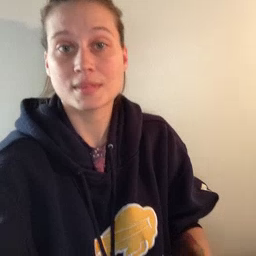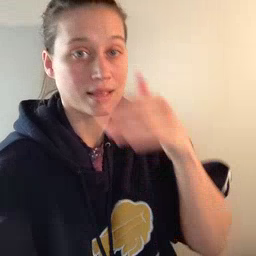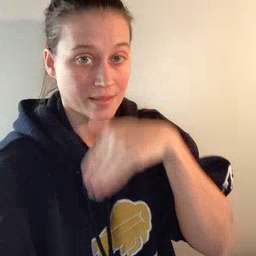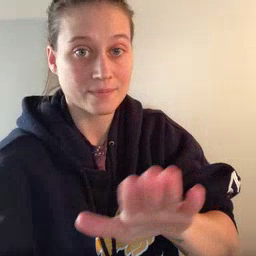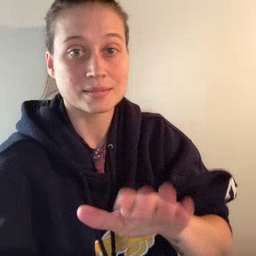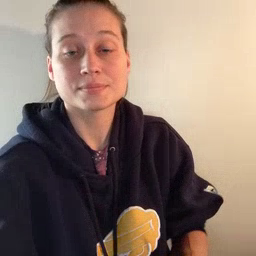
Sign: elephant